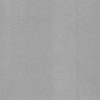
Label: dusty